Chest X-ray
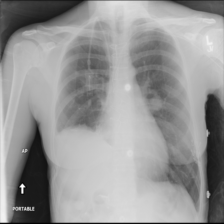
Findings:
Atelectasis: negative
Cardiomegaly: negative
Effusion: negative
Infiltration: negative
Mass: negative
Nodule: negative
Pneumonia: negative
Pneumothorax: negative
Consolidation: negative
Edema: negative
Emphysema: negative
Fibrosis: negative
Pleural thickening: negative
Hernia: negative